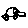
Label: car